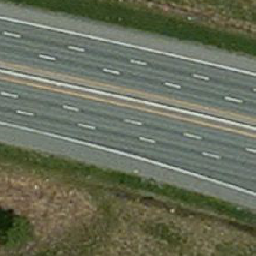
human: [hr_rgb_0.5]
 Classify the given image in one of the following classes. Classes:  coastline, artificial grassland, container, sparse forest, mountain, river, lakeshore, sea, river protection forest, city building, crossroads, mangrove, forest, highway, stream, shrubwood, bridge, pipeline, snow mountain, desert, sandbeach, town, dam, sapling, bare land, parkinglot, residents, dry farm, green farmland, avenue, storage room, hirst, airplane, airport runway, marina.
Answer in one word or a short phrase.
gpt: highway